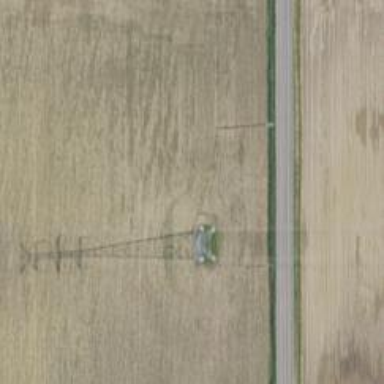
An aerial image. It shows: Power tower.